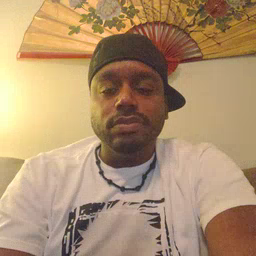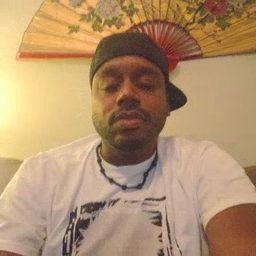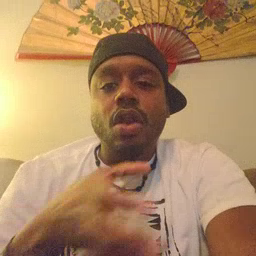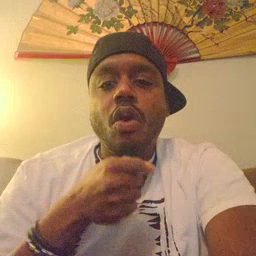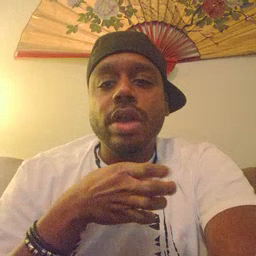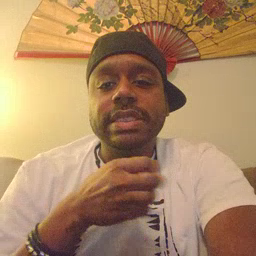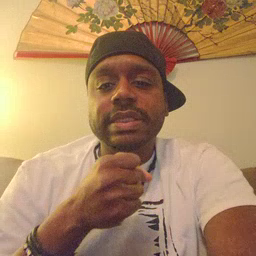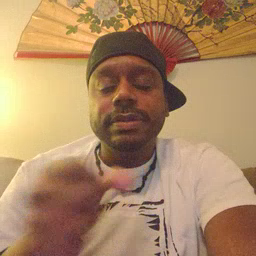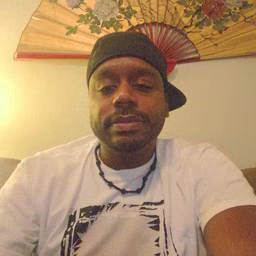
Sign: orange